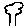
Label: tree